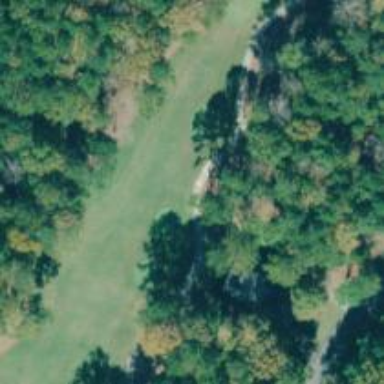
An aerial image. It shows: Service road used as golf cart path.